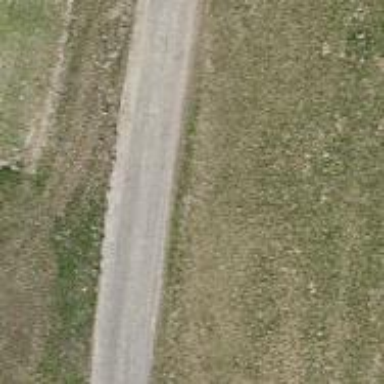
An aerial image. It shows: Unclassified road.